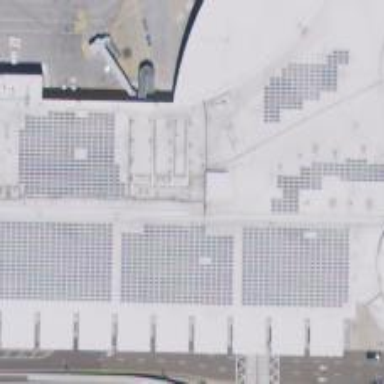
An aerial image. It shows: Information terminal.